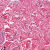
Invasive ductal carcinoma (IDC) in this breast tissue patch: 0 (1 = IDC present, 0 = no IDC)